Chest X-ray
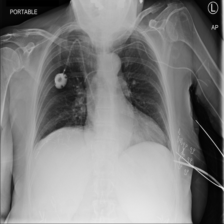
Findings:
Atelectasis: negative
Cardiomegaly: positive
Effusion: negative
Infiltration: negative
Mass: negative
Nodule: negative
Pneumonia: negative
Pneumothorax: negative
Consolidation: negative
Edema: negative
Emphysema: negative
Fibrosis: negative
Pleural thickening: negative
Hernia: negative